Field crop: tomato
Growth stage: 2
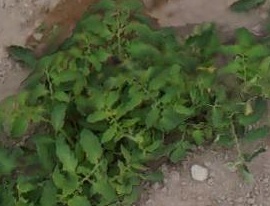
Species: tomato